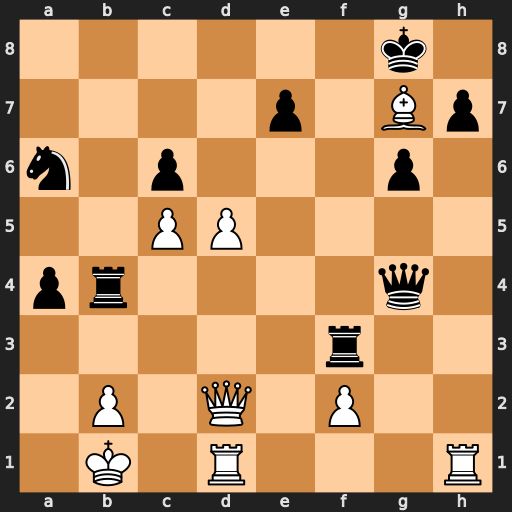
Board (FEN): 6k1/4p1Bp/n1p3p1/2PP4/pr4q1/5r2/1P1Q1P2/1K1R3R
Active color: w
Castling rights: -
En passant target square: -
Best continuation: Qh6 Rh3 Qxh3 Qxh3 Rxh3